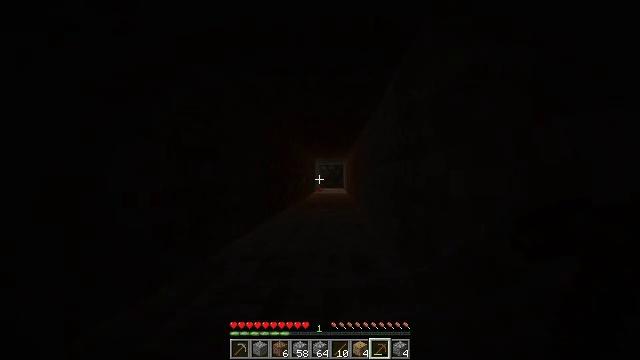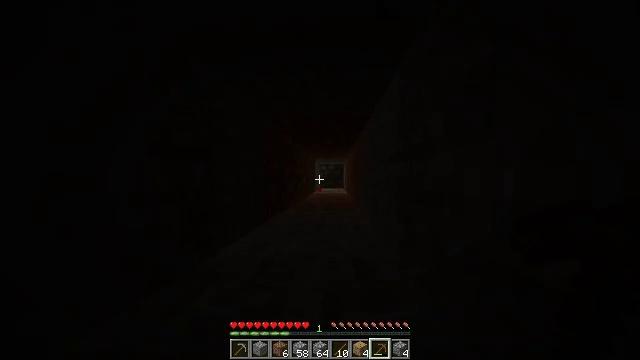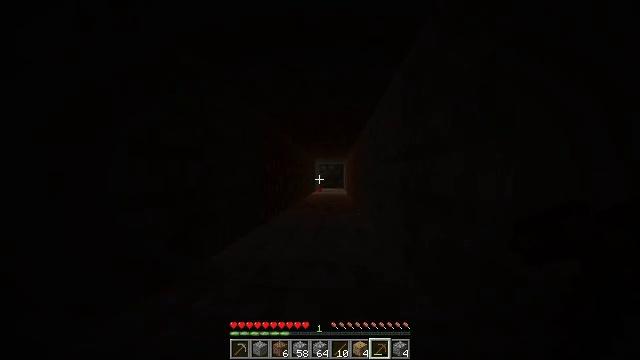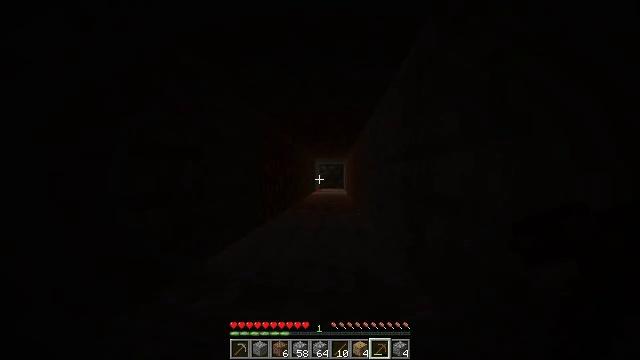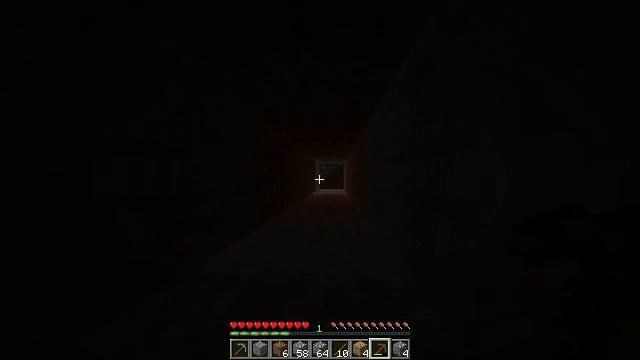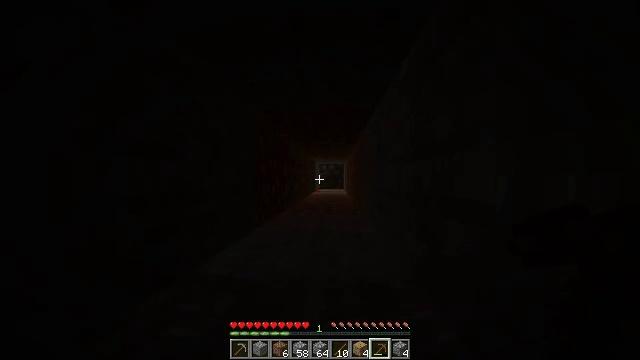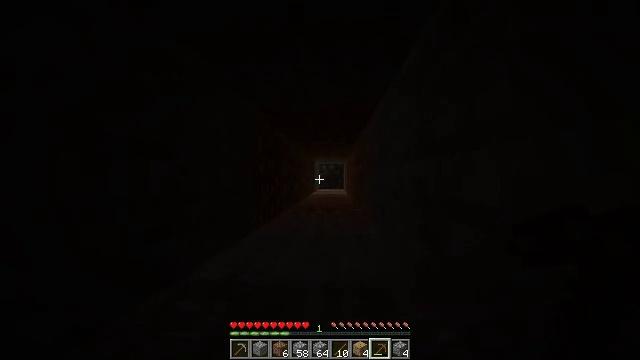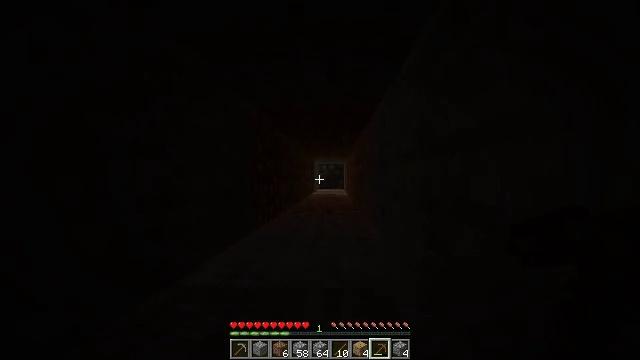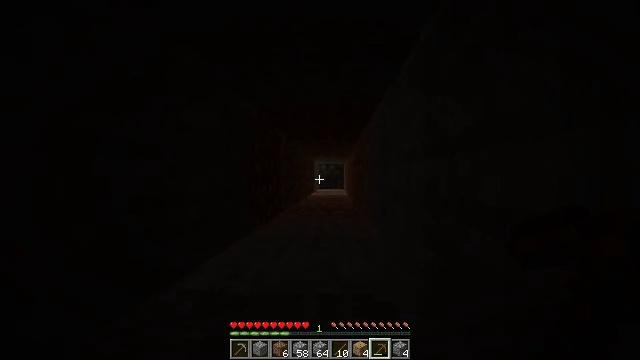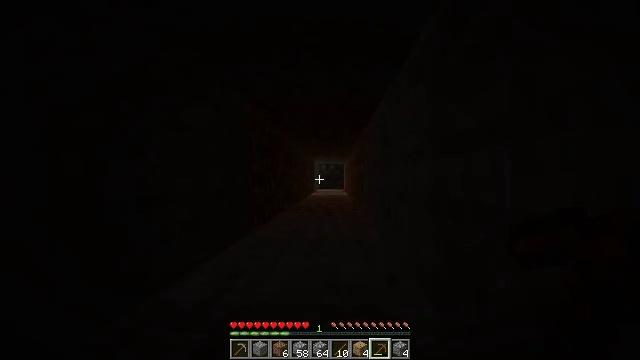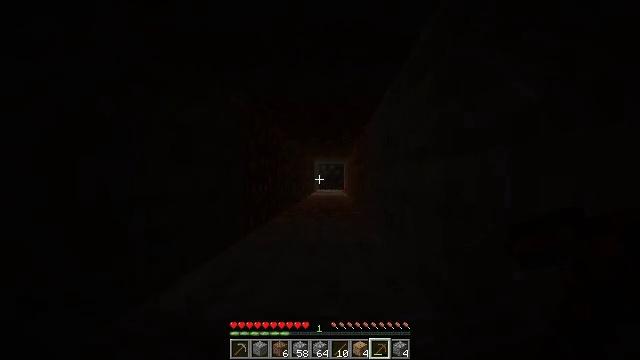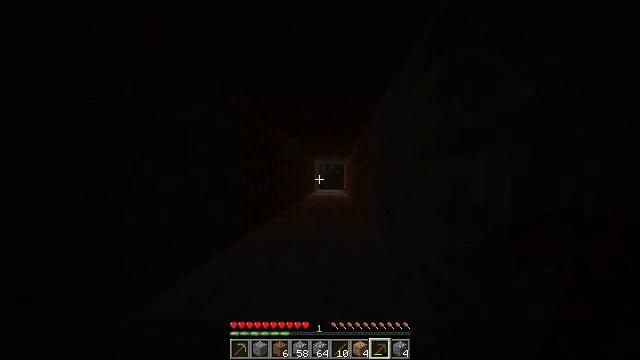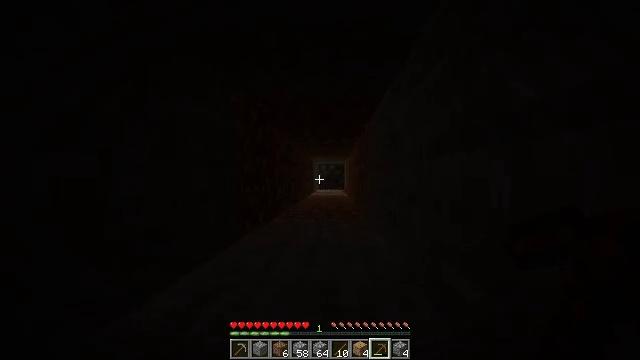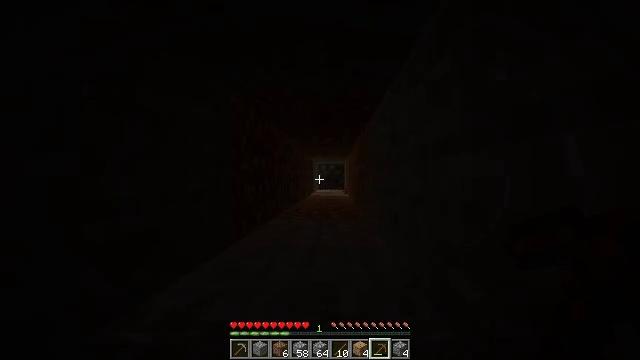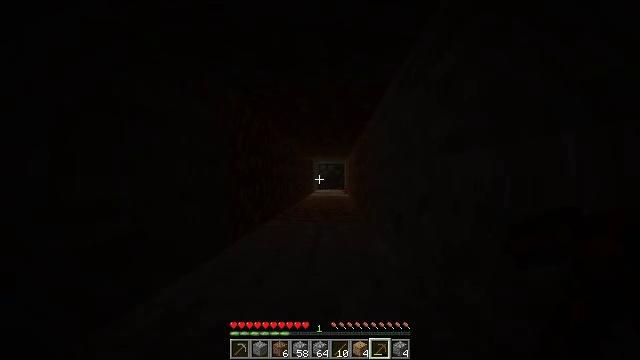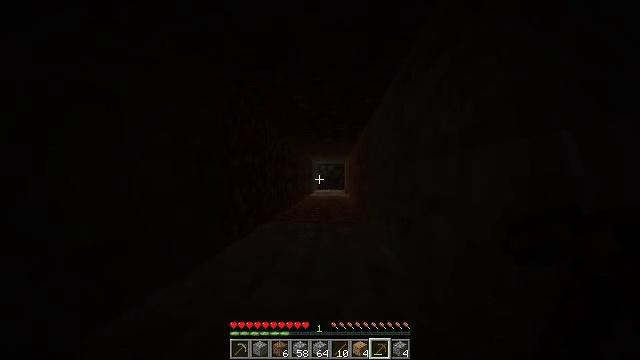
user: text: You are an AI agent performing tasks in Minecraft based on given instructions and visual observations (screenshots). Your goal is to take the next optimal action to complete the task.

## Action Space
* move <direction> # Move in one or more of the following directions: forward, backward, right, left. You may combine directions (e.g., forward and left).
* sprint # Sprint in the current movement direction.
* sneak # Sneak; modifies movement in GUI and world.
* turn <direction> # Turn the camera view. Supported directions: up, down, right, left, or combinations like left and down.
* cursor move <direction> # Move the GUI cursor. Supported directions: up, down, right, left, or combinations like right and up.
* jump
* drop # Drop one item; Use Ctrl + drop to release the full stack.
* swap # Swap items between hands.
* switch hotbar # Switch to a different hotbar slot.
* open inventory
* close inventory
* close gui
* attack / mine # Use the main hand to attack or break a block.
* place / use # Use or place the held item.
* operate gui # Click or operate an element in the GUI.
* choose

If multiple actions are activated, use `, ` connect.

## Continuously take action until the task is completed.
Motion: motion action
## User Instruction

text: Mine the wall torch to remove it.
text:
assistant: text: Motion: move forward
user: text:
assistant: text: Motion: move forward
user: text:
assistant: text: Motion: move forward
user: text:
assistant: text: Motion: move forward
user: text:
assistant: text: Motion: move forward
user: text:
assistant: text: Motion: move forward
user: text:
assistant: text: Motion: move forward
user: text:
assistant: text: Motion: move forward
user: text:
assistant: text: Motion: move forward
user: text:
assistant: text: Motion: move forward
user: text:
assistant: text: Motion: move forward
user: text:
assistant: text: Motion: move forward
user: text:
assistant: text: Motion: move forward
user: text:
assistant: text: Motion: move forward
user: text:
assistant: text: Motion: move forward
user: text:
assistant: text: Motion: move forward
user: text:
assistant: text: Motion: move forward
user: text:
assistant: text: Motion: move forward
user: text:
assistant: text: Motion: move forward
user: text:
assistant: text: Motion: move forward
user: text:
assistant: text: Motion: move forward
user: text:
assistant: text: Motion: move forward
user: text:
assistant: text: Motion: move forward
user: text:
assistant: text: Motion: move forward
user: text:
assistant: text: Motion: move forward
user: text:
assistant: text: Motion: move forward
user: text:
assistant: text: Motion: move forward
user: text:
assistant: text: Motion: move forward
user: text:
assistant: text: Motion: move forward
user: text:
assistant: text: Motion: move forward